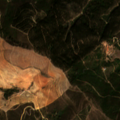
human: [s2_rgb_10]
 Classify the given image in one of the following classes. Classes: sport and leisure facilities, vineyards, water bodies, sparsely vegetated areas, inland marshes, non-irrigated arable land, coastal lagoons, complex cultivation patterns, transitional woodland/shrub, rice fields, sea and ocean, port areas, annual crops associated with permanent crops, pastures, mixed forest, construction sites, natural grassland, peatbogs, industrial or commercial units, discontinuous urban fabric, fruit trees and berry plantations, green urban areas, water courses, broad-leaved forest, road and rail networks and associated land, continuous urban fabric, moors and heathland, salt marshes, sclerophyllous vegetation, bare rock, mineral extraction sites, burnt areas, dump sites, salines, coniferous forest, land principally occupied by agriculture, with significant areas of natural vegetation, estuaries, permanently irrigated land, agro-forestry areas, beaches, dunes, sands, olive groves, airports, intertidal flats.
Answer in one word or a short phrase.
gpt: broad-leaved forest, sclerophyllous vegetation, transitional woodland/shrub